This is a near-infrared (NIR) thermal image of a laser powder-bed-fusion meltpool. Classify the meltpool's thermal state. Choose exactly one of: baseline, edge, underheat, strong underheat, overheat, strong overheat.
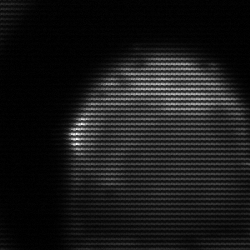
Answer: edge